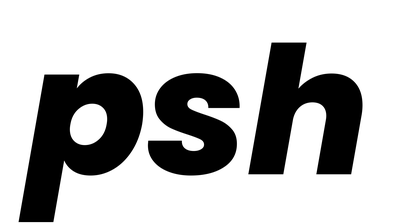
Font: Poppins-ExtraBoldItalic